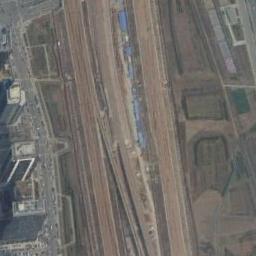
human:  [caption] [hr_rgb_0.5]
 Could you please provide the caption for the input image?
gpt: These staggered railways have some fields on one side of the railways and some blue makeshift houses are between the railways .

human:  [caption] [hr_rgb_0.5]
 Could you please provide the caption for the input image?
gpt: Several buildings of different shapes and sizes are beside the railway .

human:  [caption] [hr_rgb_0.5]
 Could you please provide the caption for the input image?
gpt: The railway is on the bare land next to some houses .

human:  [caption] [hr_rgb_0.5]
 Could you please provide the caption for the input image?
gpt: There are dense buildings on both sides of the railway .

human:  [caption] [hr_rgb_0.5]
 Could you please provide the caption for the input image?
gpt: There are some brown farmlands beside the railway .